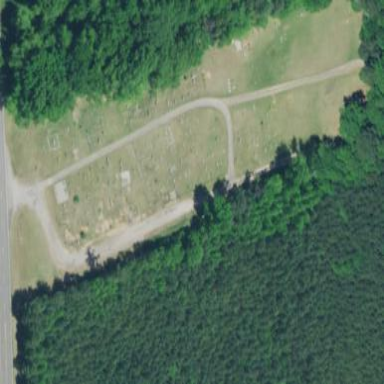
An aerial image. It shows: Cemetery.